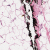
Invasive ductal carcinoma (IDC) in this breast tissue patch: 0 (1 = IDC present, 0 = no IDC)